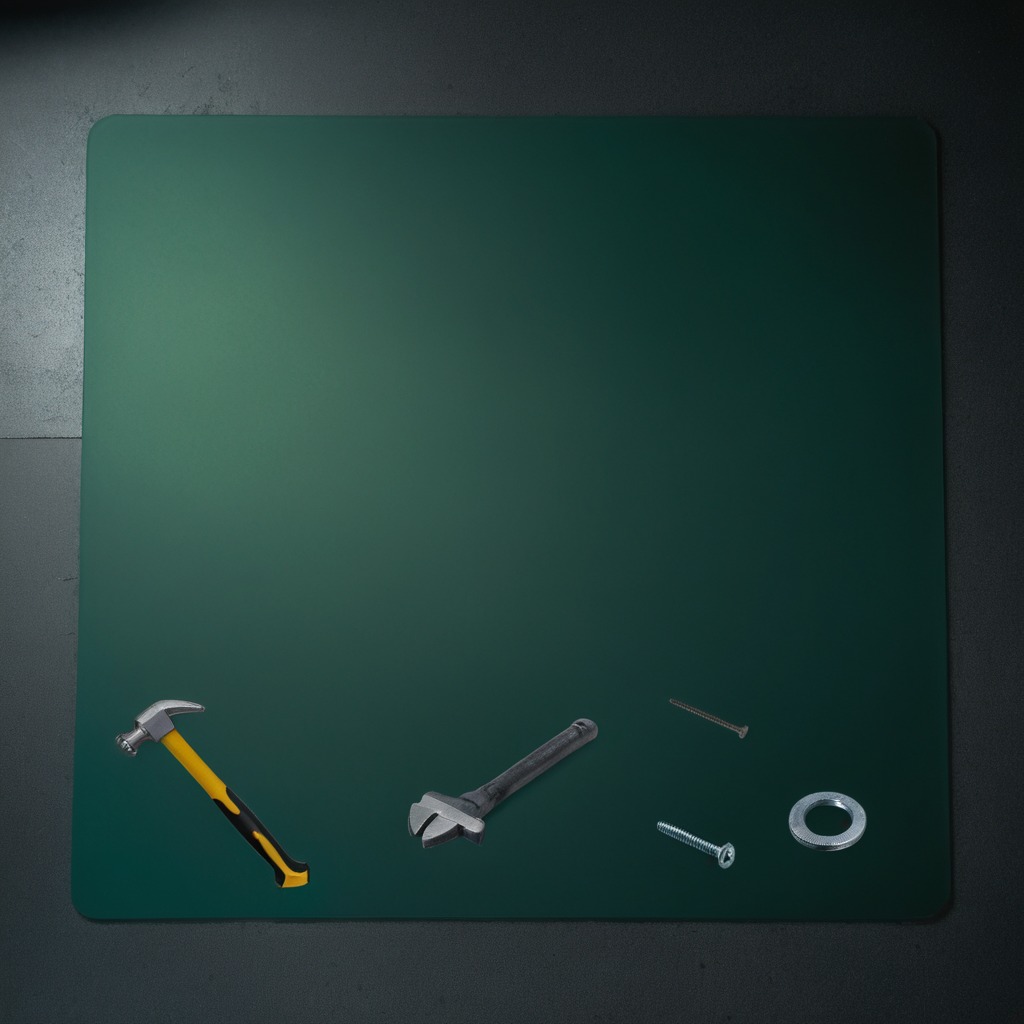
A flat metal washer, a hammer, an iron nail, a metal machine screw, and a wrench are lying on the granite tabletop.